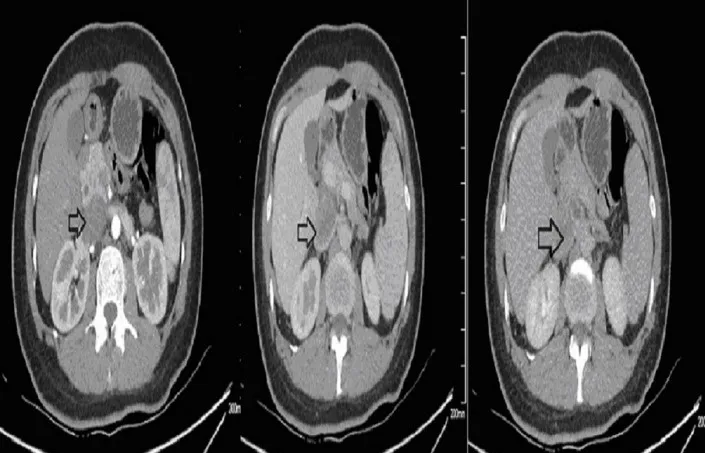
Preoperative contrast-enhanced CT images. The border between the tumor and IVC was indistinct.
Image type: radiology (ct)